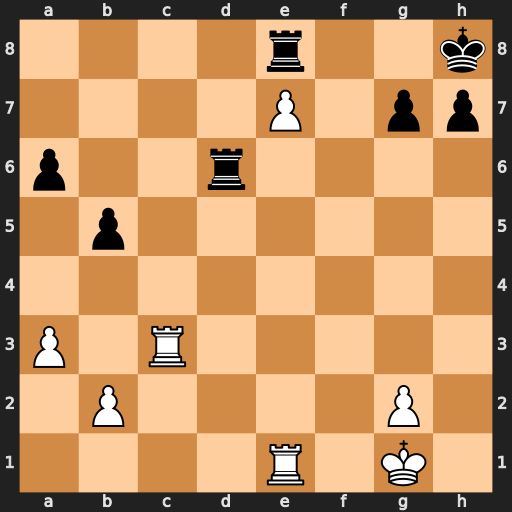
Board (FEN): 4r2k/4P1pp/p2r4/1p6/8/P1R5/1P4P1/4R1K1
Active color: w
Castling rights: -
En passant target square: -
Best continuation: Rc8 Kg8 Rxe8+